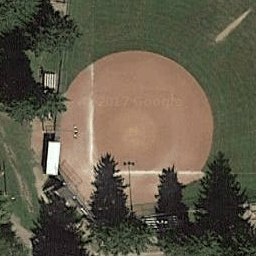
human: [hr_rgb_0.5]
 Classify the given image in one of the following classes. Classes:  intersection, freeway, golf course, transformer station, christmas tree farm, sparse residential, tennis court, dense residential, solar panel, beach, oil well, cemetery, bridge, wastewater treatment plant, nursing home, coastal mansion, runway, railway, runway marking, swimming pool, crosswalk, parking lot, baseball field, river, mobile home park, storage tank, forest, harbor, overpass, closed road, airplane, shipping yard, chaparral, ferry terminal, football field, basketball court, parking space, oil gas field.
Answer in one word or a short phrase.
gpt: baseball field